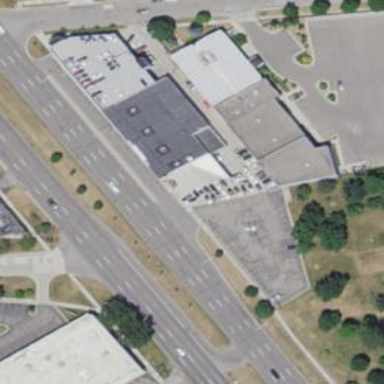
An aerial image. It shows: Commercial building.